Aerial crown-view tile of a tropical tree (Barro Colorado Island, Panama), acquired 20240918:
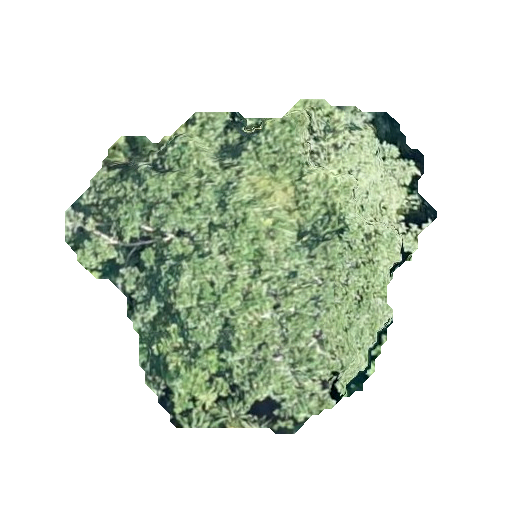
Species: Poulsenia armata
GBIF accepted scientific name: Poulsenia armata
Crown area: 133.956 m²